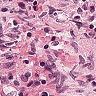
Metastatic tissue present: no